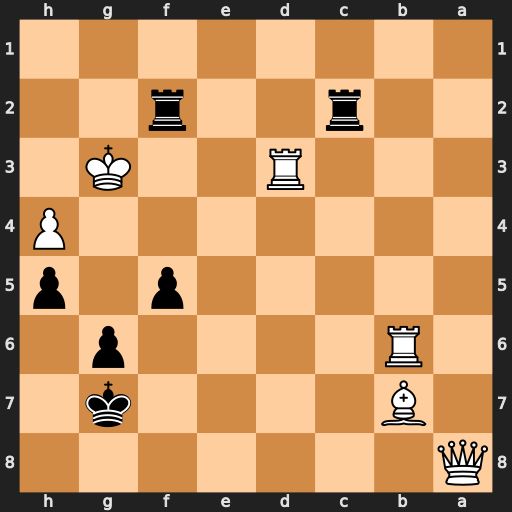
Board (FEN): Q7/1B4k1/1R4p1/5p1p/7P/3R2K1/2r2r2/8
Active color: b
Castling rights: -
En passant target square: -
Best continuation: f4+ Kh3 Rh2#